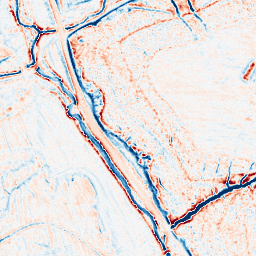
Category: edge_preserving
Decomposition family: anisotropic_diffusion
Decomposition parameters: iterations: 10
kappa: 100
gamma: 0.2
Upsampling method: bilinear
Upsampling parameters: scale: 4
Upsampling scale: 4